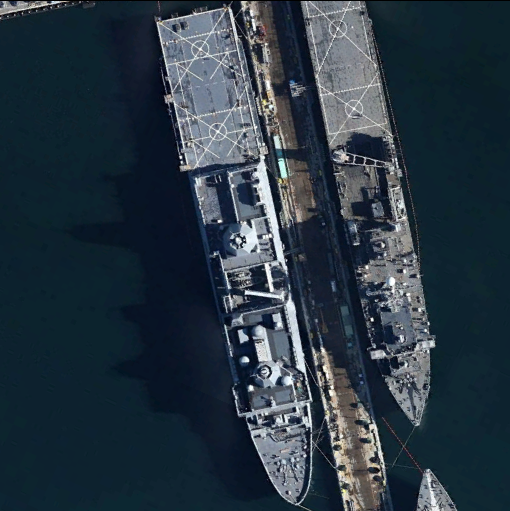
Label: combat